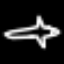
Label: airplane